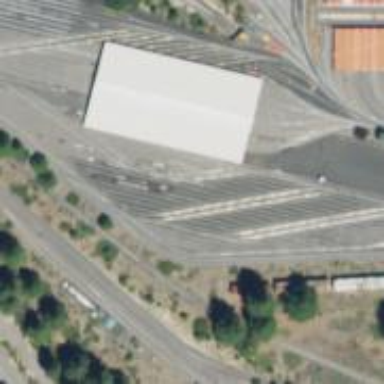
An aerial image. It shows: Miniature railway located in service yard.